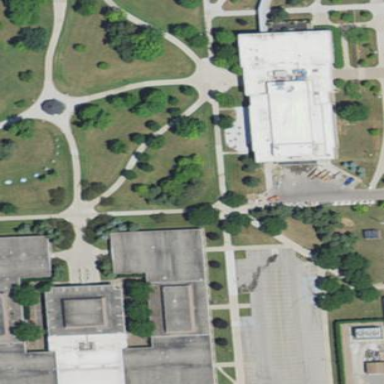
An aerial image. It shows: College building.